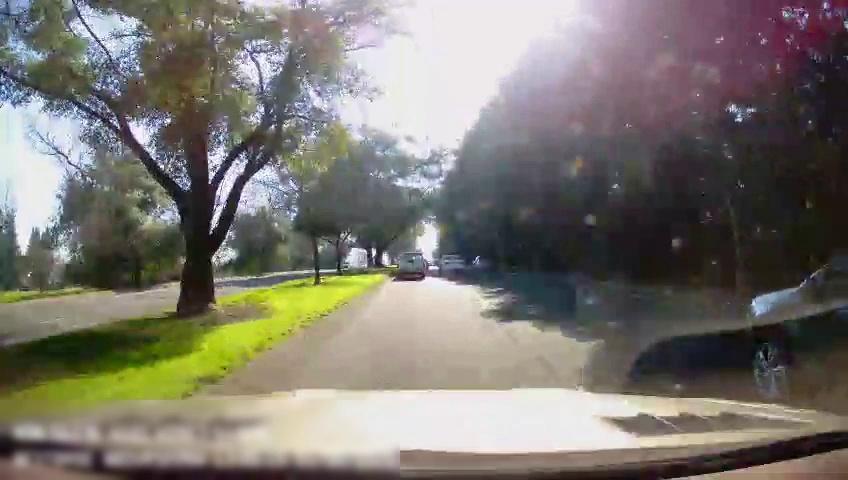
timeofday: Day
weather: Sunny
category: Drivable Space
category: Drivable Space
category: Vehicles | Truck
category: Vehicles | SUV
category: Vehicles | Car
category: Vehicles | Car